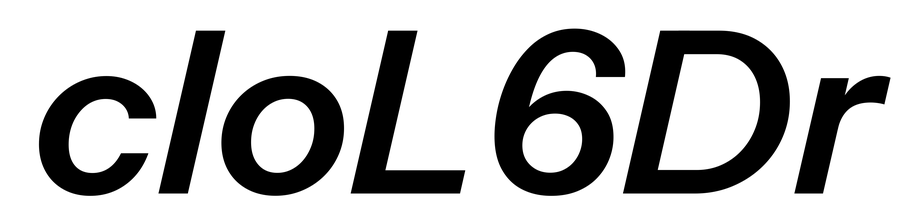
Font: InstrumentSans-Italic_SemiBold_Italic